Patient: sex M, age 57
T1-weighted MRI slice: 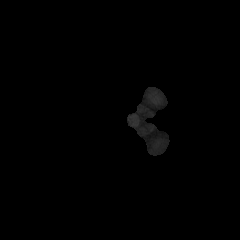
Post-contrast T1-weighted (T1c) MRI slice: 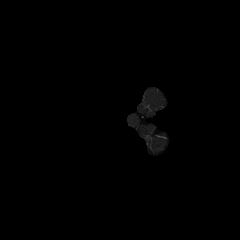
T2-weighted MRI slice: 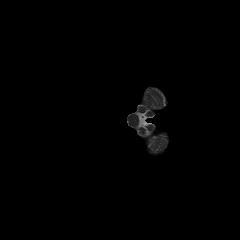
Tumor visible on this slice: no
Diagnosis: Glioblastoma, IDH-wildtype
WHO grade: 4